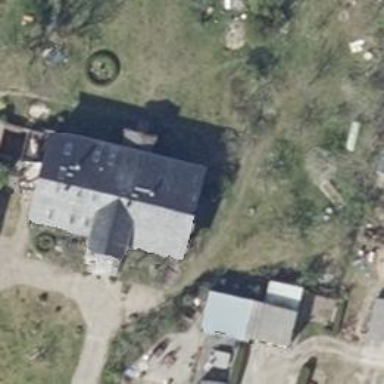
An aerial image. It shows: Building with gabled roof oriented along with dark grey color.